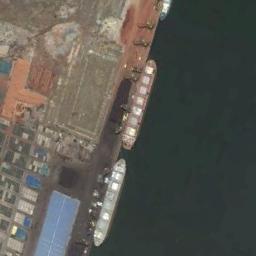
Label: ship